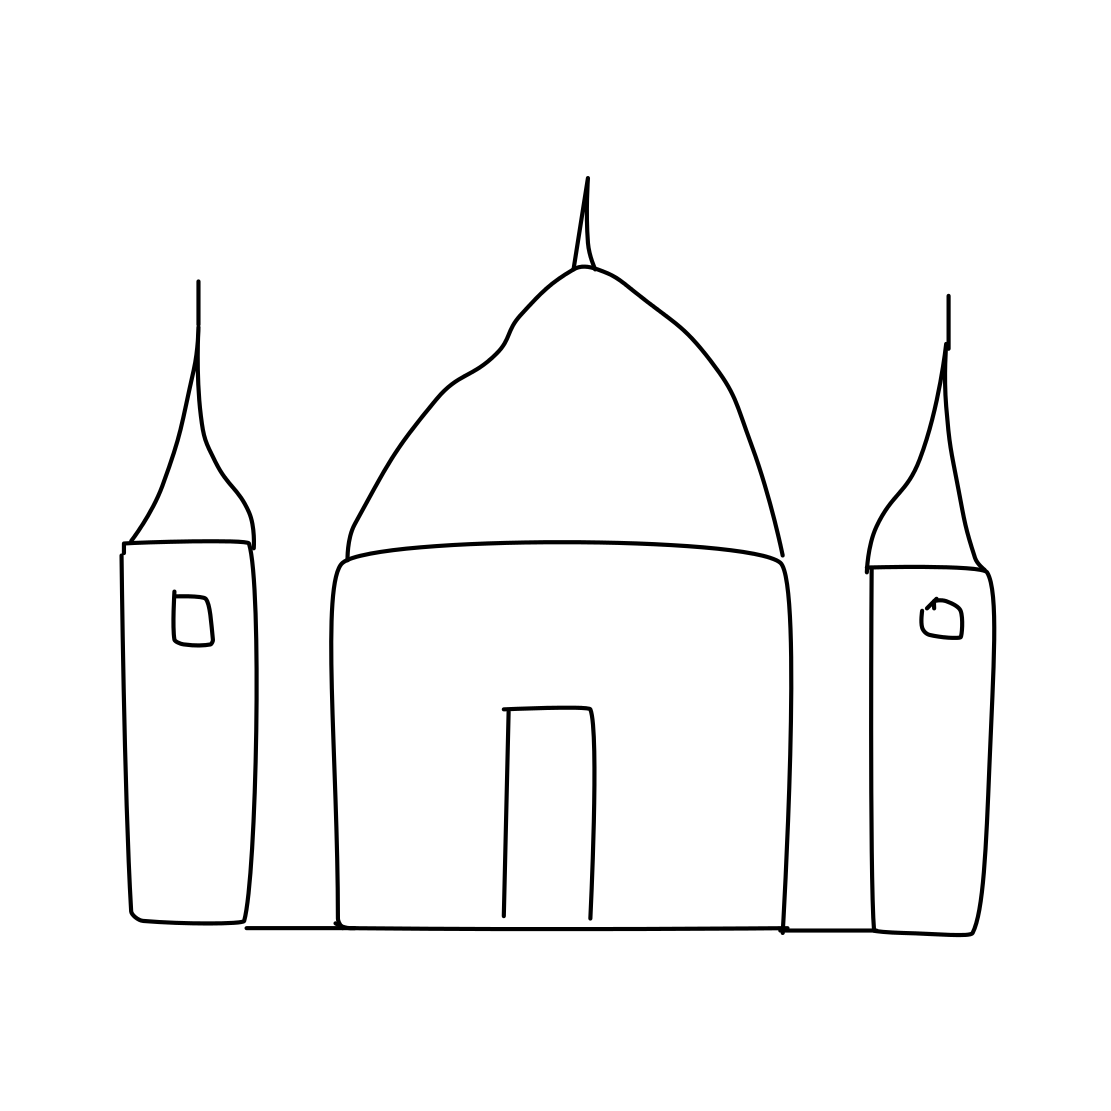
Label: castle